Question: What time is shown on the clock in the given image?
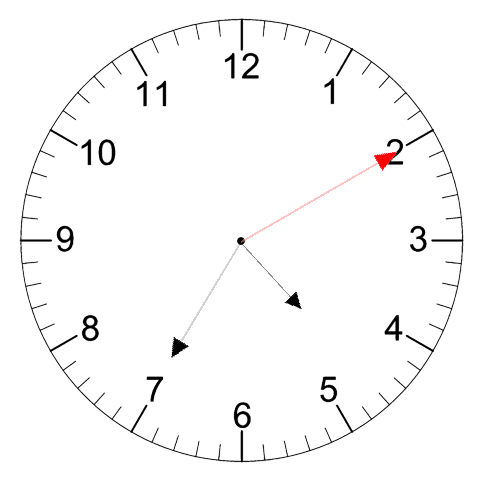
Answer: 04:35:10